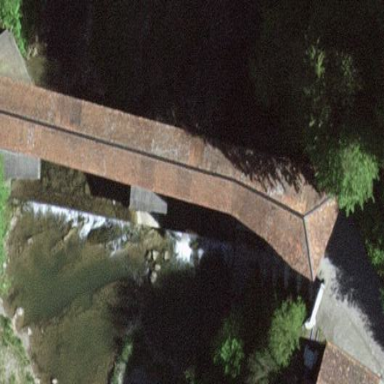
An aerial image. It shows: Bridge.